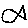
Label: fish